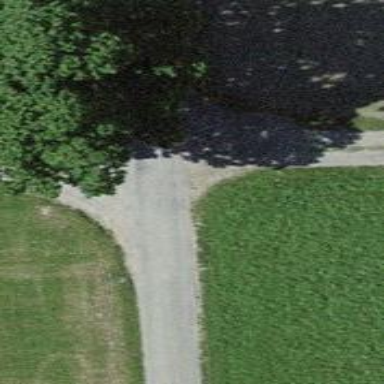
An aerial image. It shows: Unclassified road with asphalt surface.